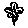
Label: flower